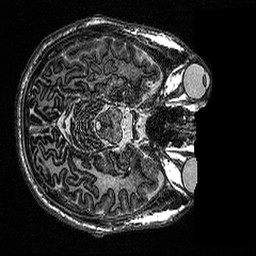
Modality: MP2RAGE
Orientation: axial
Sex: male
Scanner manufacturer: siemens
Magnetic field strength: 3 T
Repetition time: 5 s
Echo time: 0.00292 s